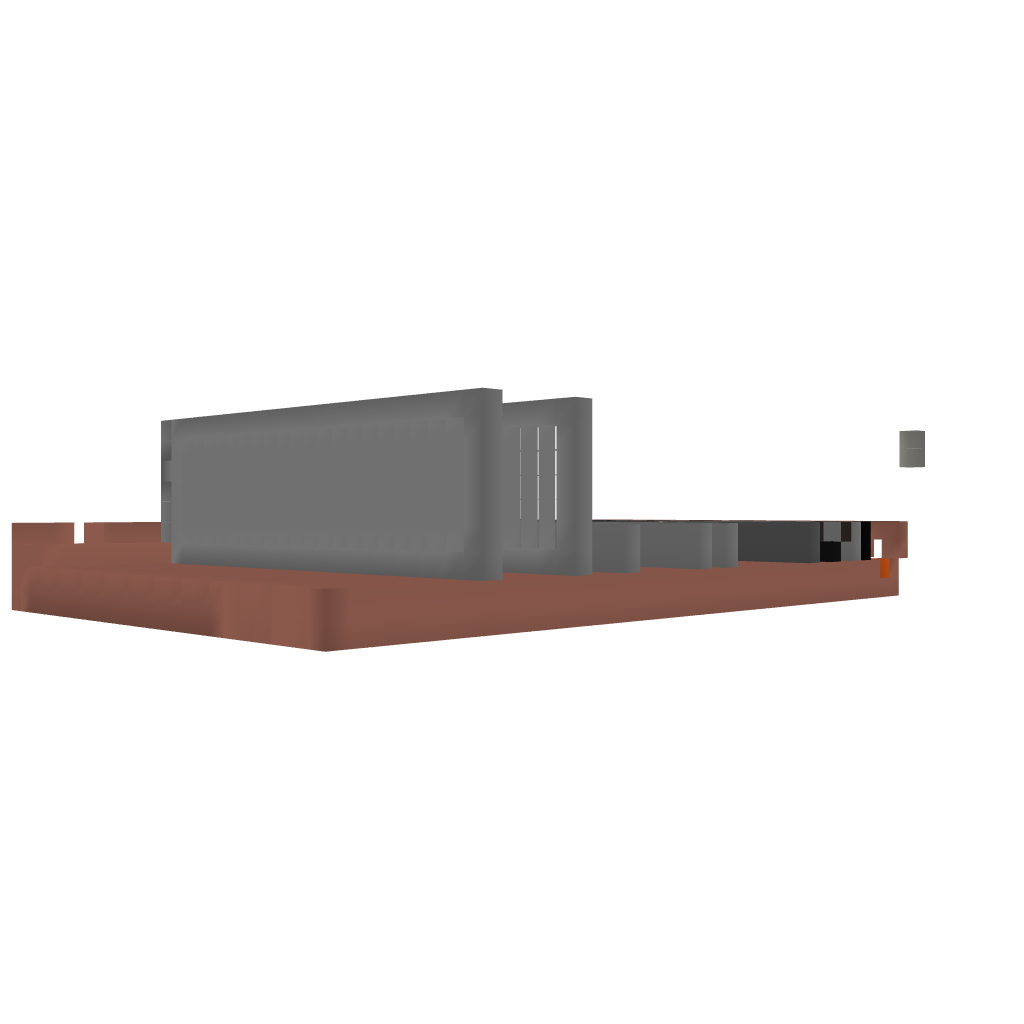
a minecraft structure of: LavaGod